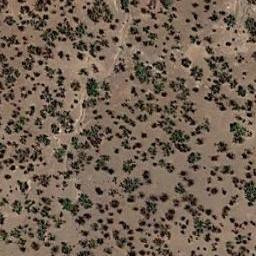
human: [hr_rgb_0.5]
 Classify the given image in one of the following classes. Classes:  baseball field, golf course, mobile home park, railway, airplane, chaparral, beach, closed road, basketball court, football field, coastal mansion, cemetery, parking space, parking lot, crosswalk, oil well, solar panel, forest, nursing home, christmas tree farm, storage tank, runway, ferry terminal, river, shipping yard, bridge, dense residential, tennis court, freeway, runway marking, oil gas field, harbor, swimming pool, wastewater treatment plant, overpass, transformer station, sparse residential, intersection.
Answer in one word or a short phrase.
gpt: chaparral